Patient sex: M
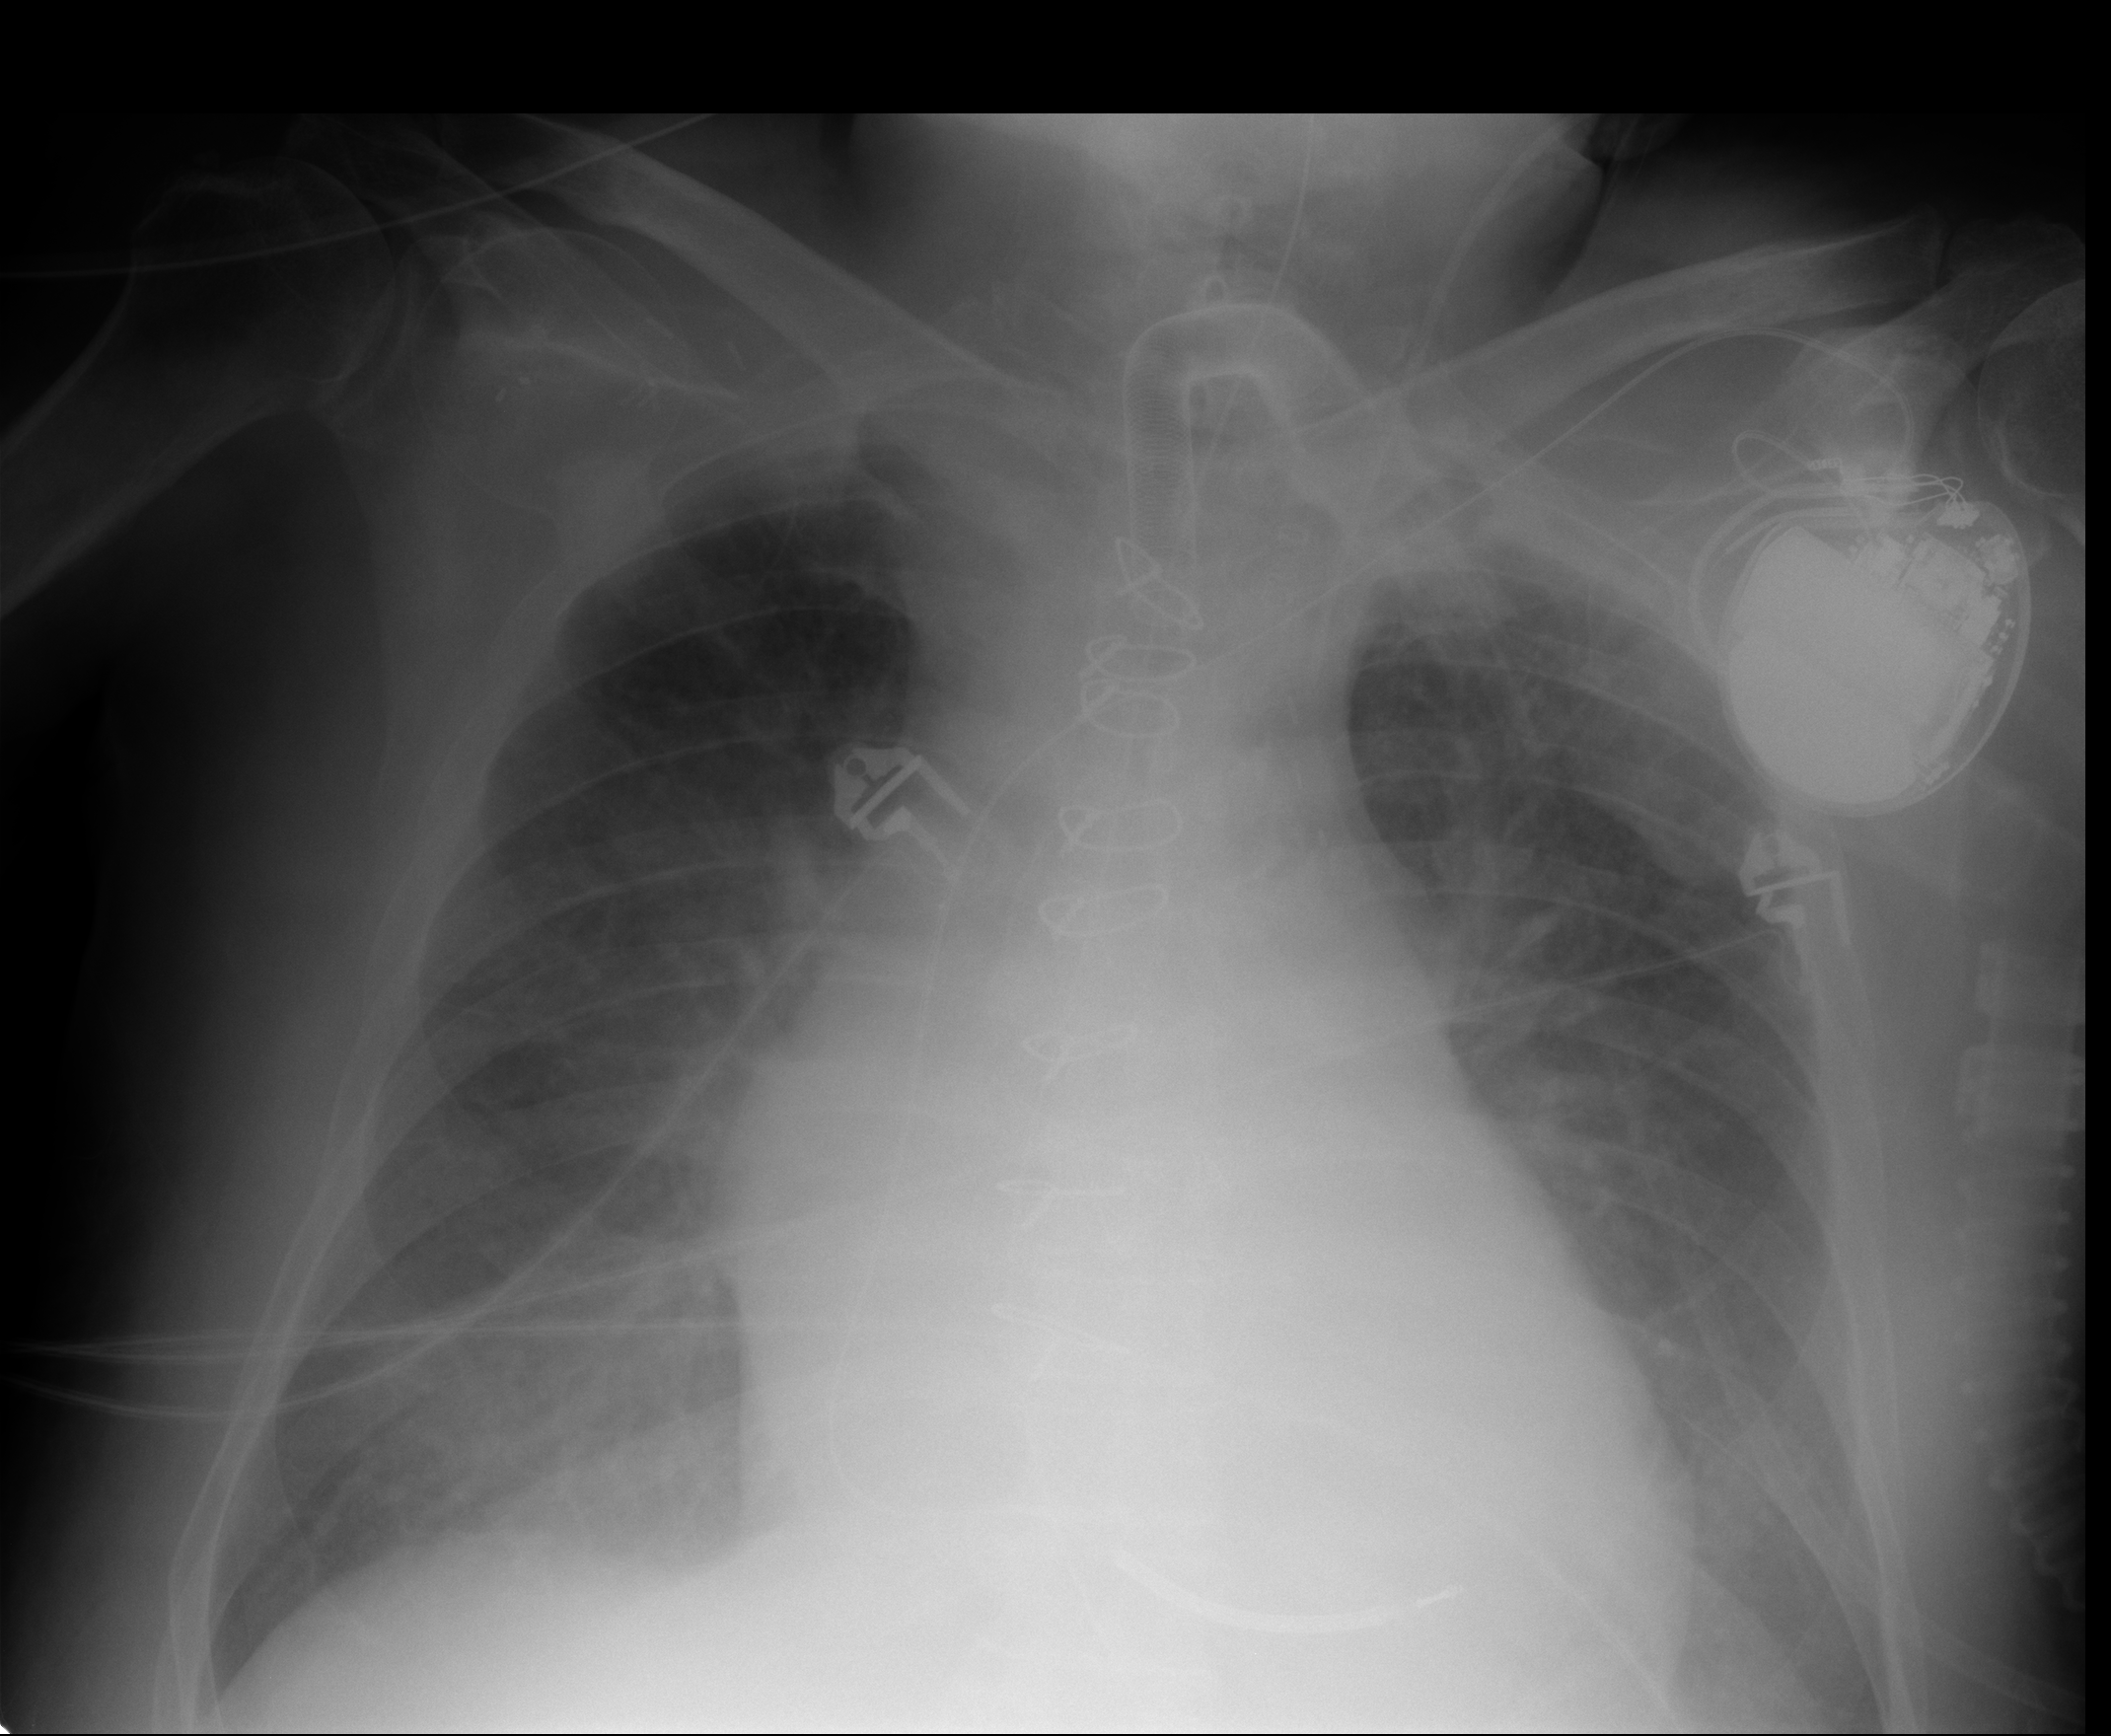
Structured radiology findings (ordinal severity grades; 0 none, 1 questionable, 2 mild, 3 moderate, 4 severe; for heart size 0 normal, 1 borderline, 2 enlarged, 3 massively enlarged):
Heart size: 2
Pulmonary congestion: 3
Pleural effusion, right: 0
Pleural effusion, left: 0
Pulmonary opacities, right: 2
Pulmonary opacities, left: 2
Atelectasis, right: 2
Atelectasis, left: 2